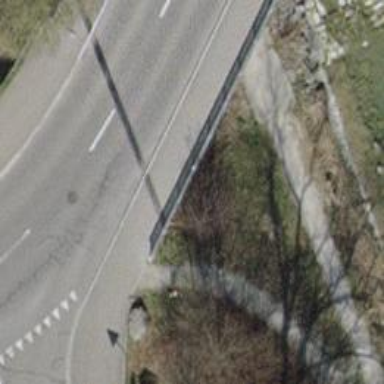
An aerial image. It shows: Asphalt footway that serves as sidewalk on bridge.